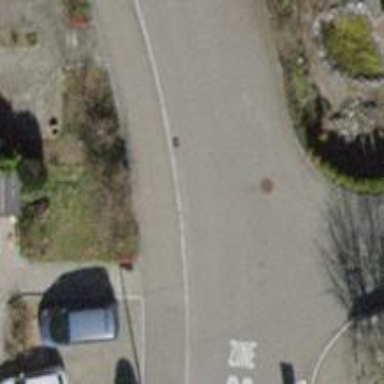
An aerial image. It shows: Sidewalk along the footway.